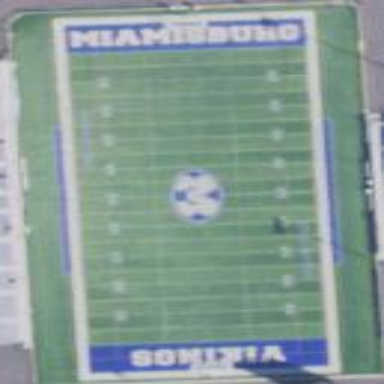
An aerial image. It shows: American football pitch.